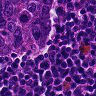
Metastatic tissue present: yes